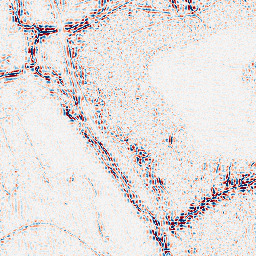
Category: wavelet
Decomposition family: wavelet_dwt
Decomposition parameters: wavelet: db8
level: 2
Upsampling method: bicubic
Upsampling parameters: scale: 8
Upsampling scale: 8